Question: The image below shows 2 processes that attempted and successfully bound listen sockets (server) to port 10000 on my local machine:

and here's the output of netstat (for confirmation):
'''
netstat -a -n | find "10000"
TCP 0.0.0.0:10000 0.0.0.0:0 LISTENING
TCP 0.0.0.0:10000 0.0.0.0:0 LISTENING
TCP [::]:10000 [::]:0 LISTENING
'''
(NB: The javaw.exe process was the first to open the listen socket on 10000).
While I am aware of situations under which multiple processes can indeed listen on the same port <URL>, there are certain things that bother me in my specific scenario:
1. In my application, I specifically say to .NET that I want an exclusive listen socket (SO_EXCLUSIVEADDRUSE) via listener = new TcpListener(adr, ipport);
listener.ExclusiveAddressUse = true;
2. .NET does not throw any kind of exception / error / notification that the port is already in use. In fact, it actually believes that everything went fine.
3. My server application never wakes up from the listener.AcceptTcpClient() call from this point on. The client application that is supposed to communicate with the server receives a valid connection but is unable to communicate with "my" server (supposedly because it establishes a connection to the "other" process which doesn't speak its "protocol").
In case someone wants to try and reproduce my findings: The 2nd process is the "Helios" release of Eclipse (PHP). But the specific process shouldn't matter here: If one process can do weird things under an OS, so can others.
Any advice on how I can either get an error or prevent such a situation (by means of additional parameters) altogether?
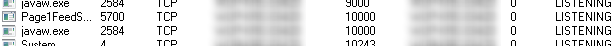
Answer: The <URL> you posted in your comment seems to answer your question.
It has to do with the java application binding to the wildcard IP endpoint ('0.0.0.0' ip4; '::' for ip6, or 'IPEndpoint.ANY'). I'm assuming that the 'adr' variable in your code snippet above is a specific IP address, and not also a wildcard address.
Take a look at the tables in that article. It lists the outcomes of trying to bind to either a specific or wildcard endpoint a second time, with different combinations of socket options.
In short, the Java code is binding on the wildcard '0.0.0.0' endpoint without the 'SO_EXCLUSIVEADDRUSE' socket option. The matrix shows that when this happens, you can successfully bind to a address and pass requesting exclusive address use.
If you were to try and bind with a wildcard, the table shows that the call would fail.